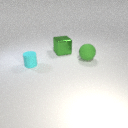
large green rubber sphere to the right of large green metal cube